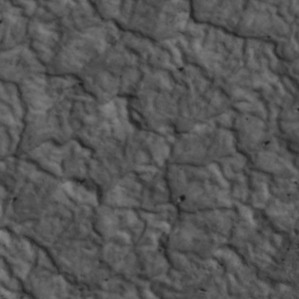
Label: non_frost